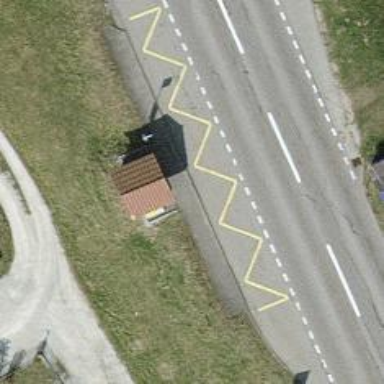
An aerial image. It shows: Bus stop along the road.